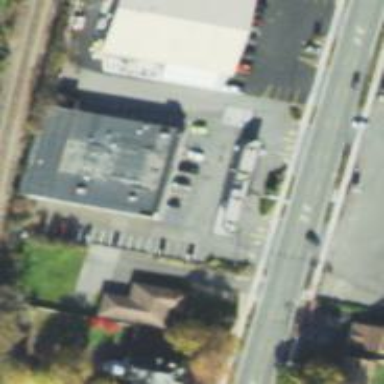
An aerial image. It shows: Convenience shop.